Question: I am trying to figure out how apps like Convertbot and Appzilla, have loading screens that fades away at both ends. I attached a picture because it is hard to explain. Any ideas, suggestion, tutorial. I'd love to implement this into my app.

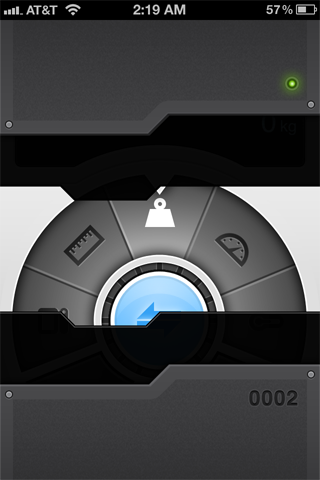
Answer: It's actually pretty simple. They've got a default graphic (Default.png) that shows the initial screen. Once the application has loaded, the very first view that comes up has the very same graphic, providing a seamless transition between the startup screen and the application. There's a short delay before an animation of some sort within the view opens up the doors and reveals the main navigation.